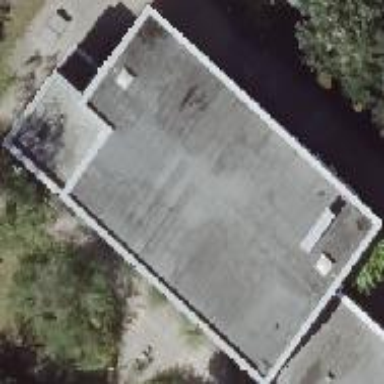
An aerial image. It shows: School building.